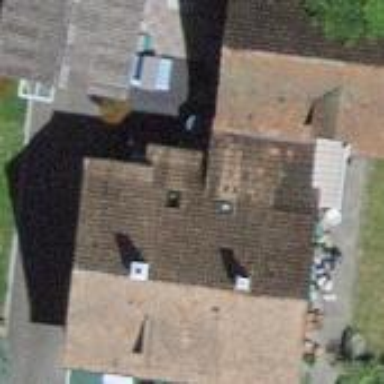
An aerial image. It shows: Semi-detached house.